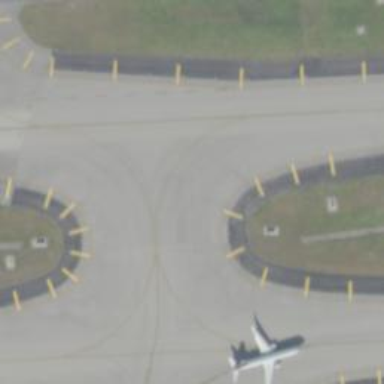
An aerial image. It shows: Image of taxiway at airport.